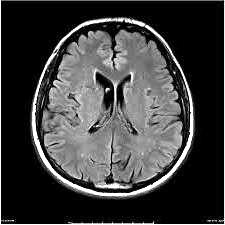
Label: notumor